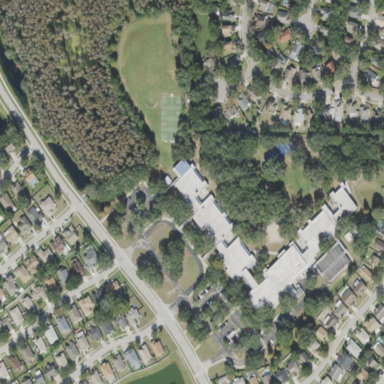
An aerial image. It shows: School.